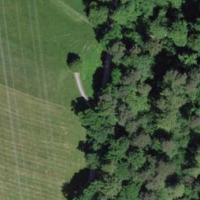
EUNIS habitat code: 41
Species observed at this site:
Veronica chamaedrys
Fagus sylvatica